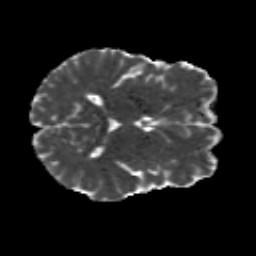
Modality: MD
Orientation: axial
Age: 20
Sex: male
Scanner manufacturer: siemens
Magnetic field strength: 3 T
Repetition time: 8.8 s
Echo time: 0.085 s